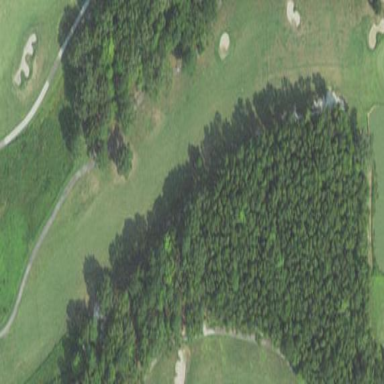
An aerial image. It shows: Grassy area designated as golf fairway.